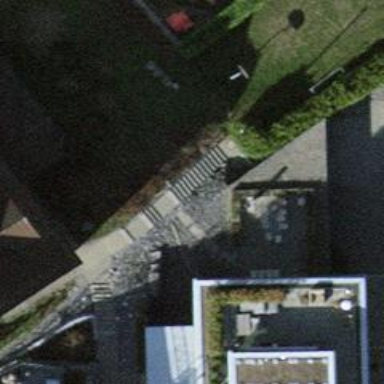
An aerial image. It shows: Road with steps.